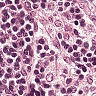
Metastatic tissue present: no